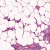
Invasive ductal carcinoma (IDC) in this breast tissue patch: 0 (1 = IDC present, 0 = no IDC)